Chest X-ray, PA view. Patient: 44 years old, sex F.
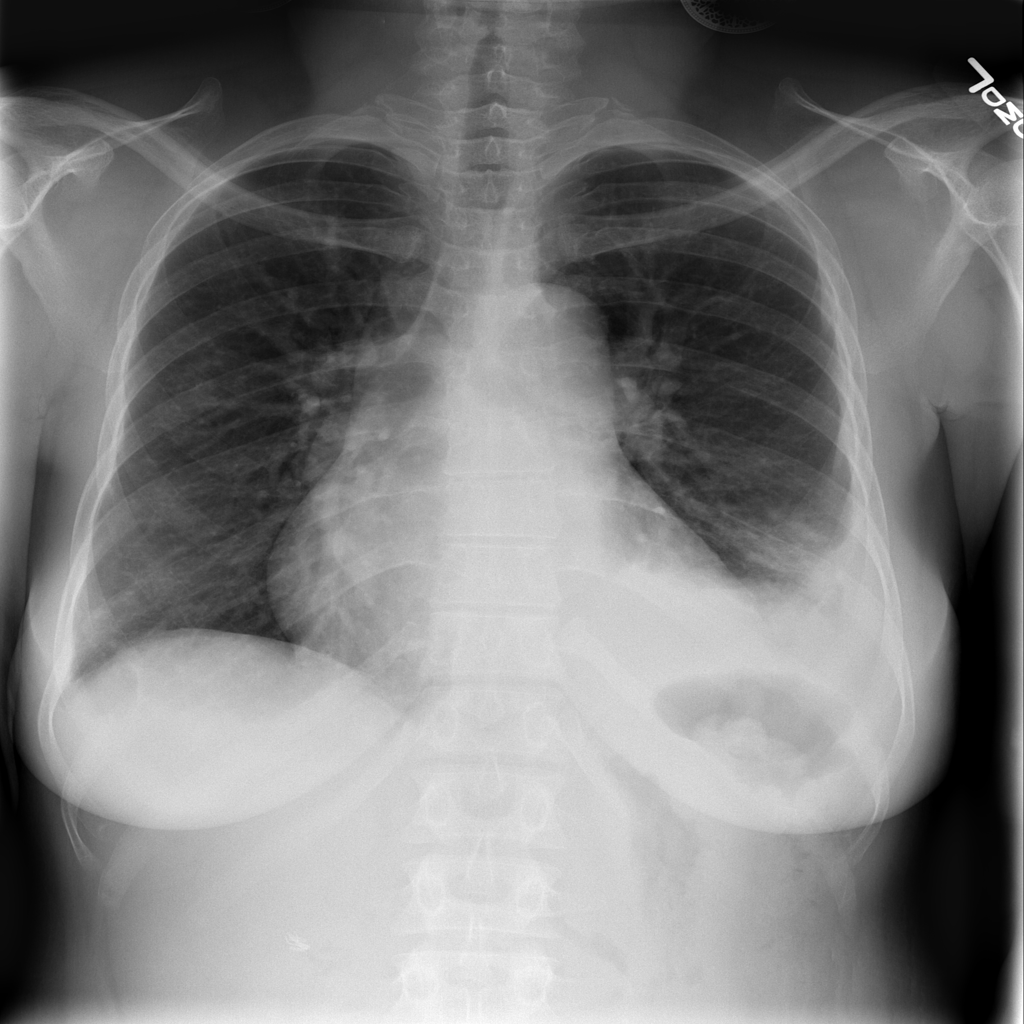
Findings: Cardiomegaly, Consolidation, Effusion, Infiltration